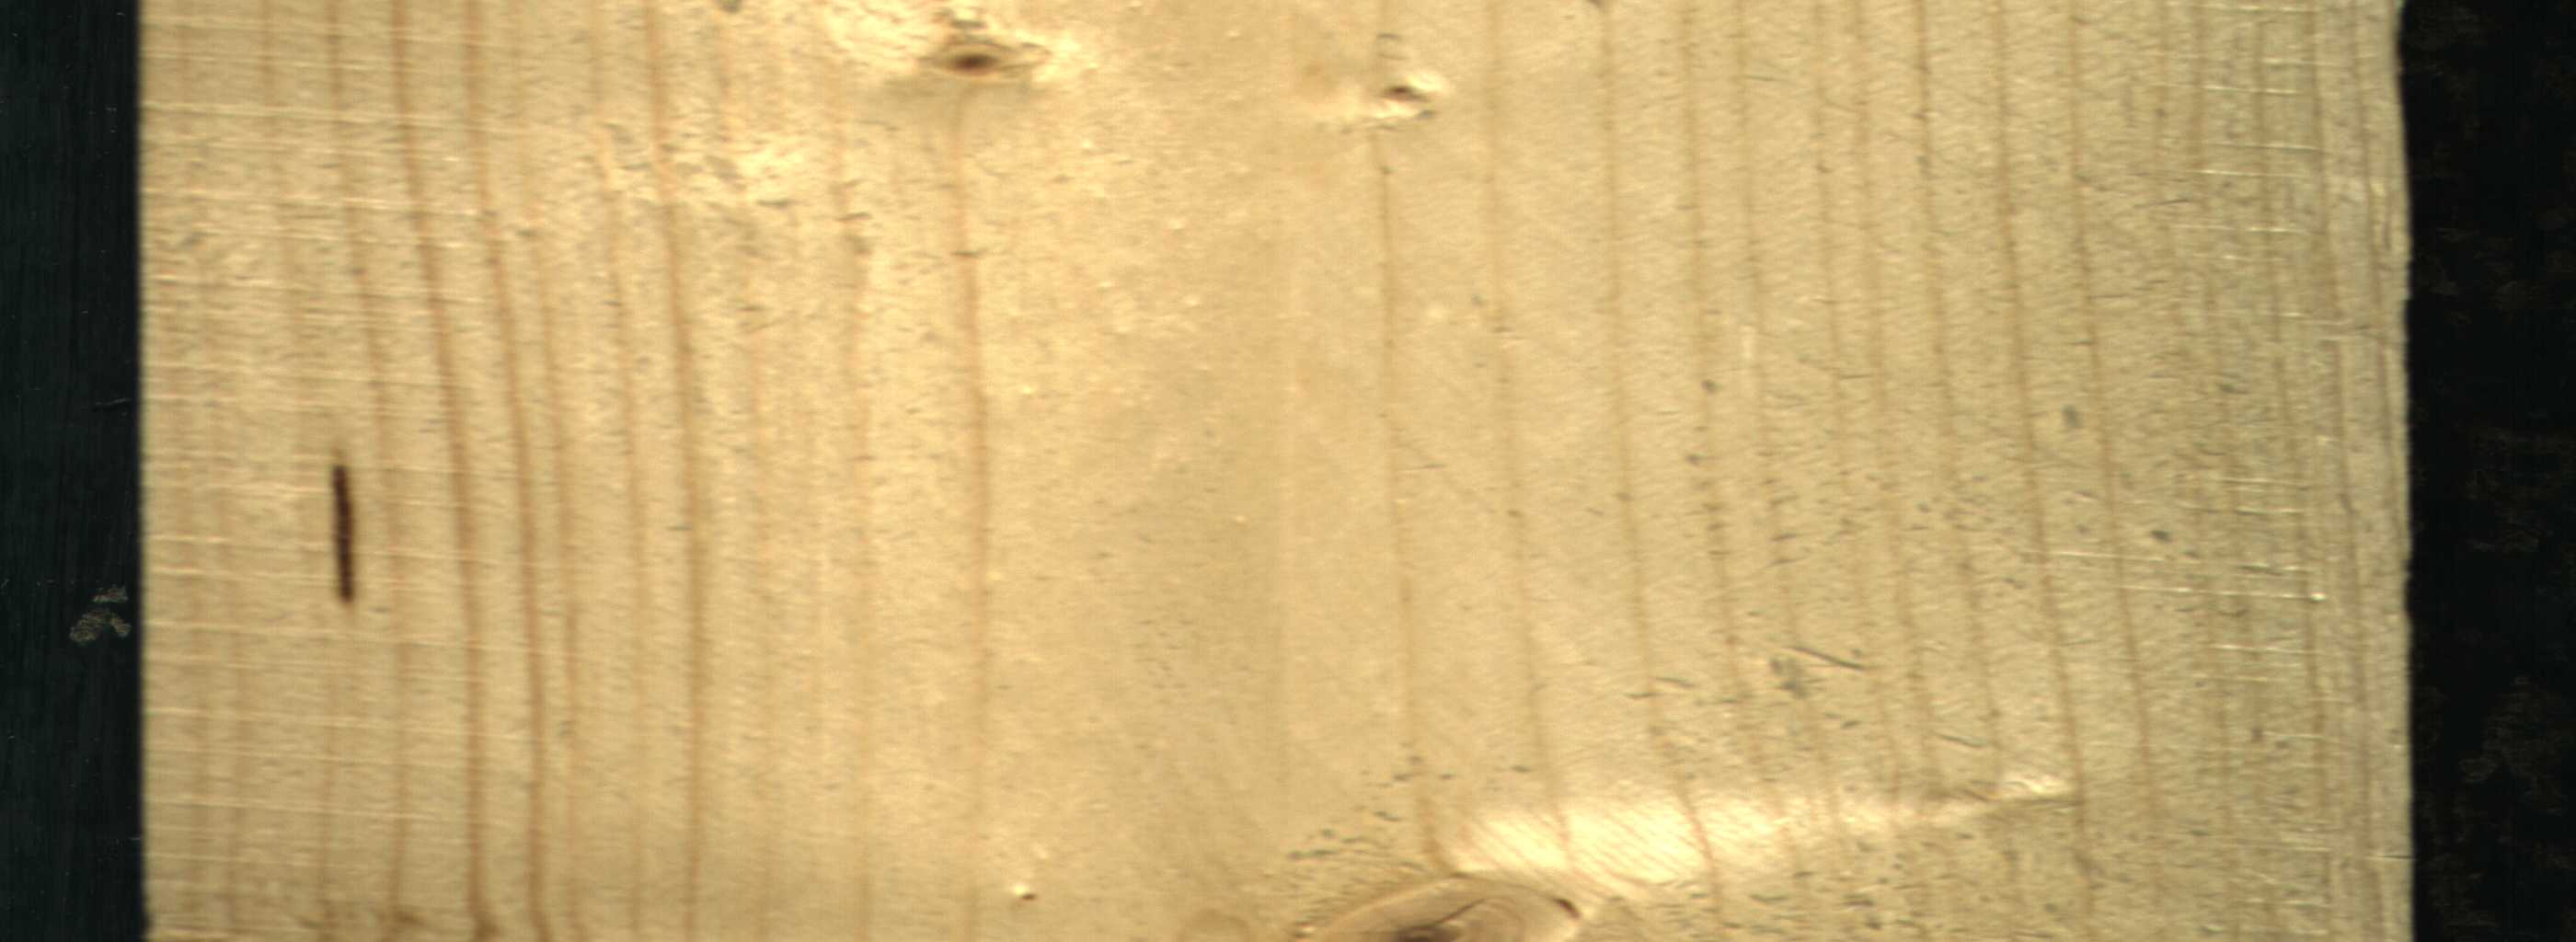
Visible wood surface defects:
resin
knot_with_crack
Live_Knot
Live_Knot